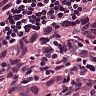
Metastatic tissue present: yes